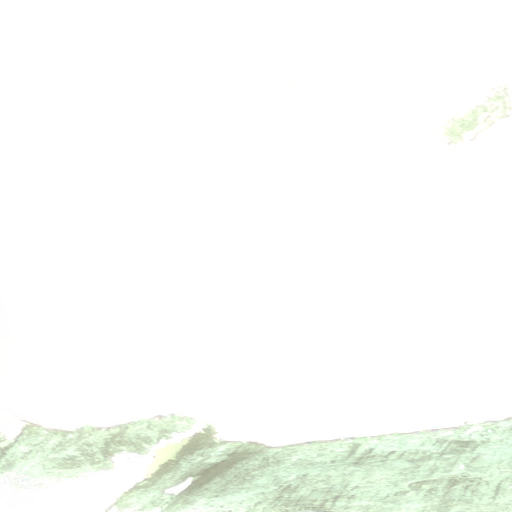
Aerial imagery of mountain in Alaska named Mount Pratt containing only unknown